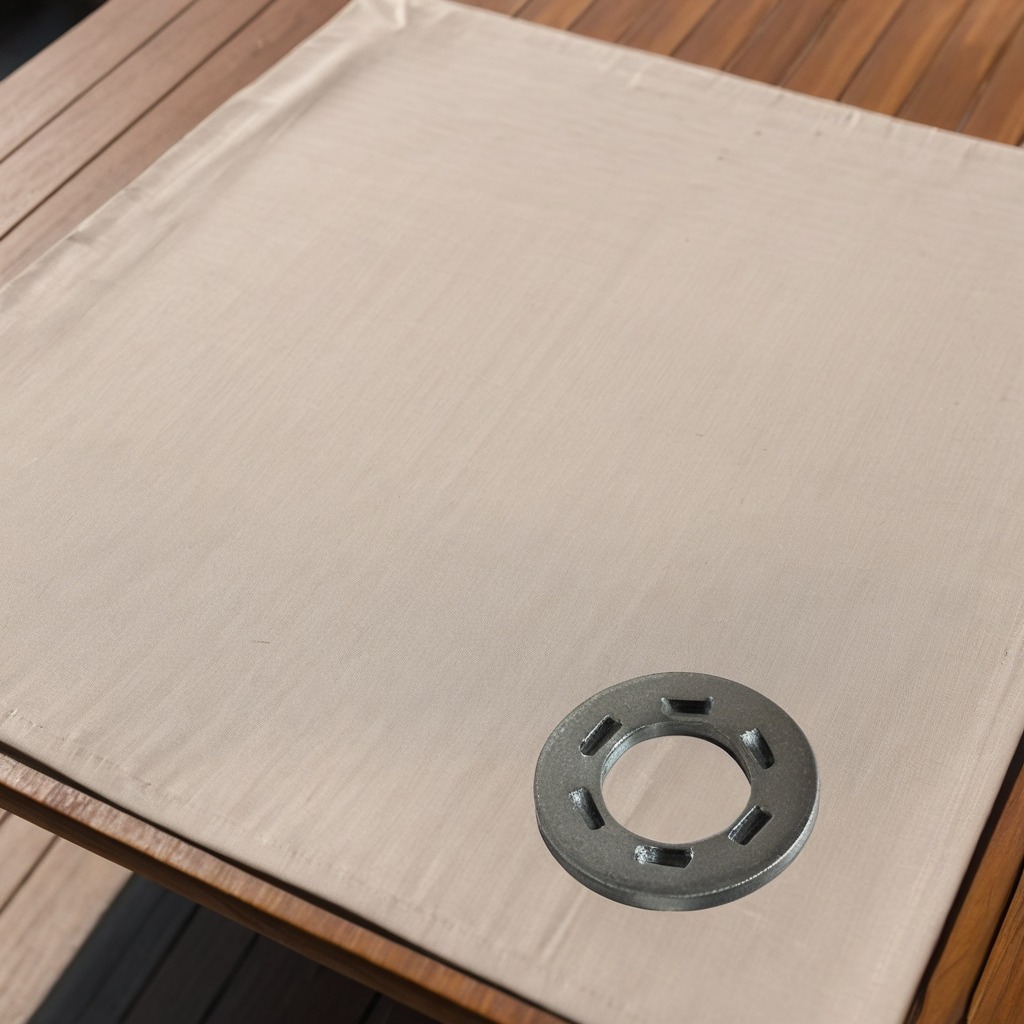
A flat metal washer lying on the wooden table.